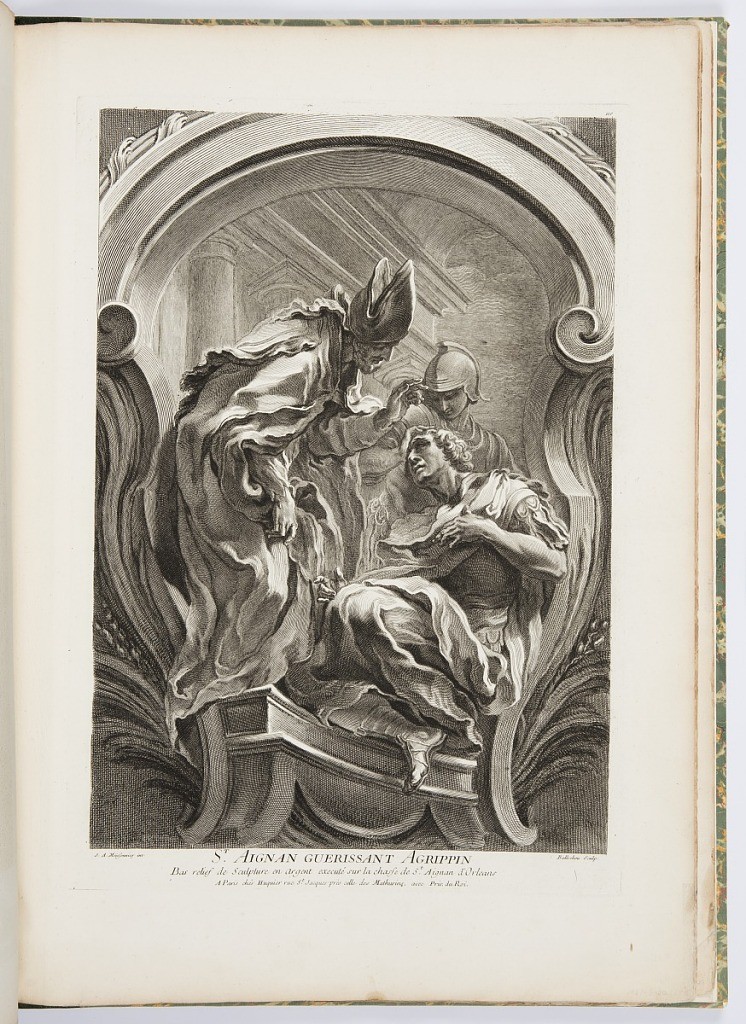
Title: St. Aignan Guerissant Agrippin (St. Aignan Healing Agrippa), plate 110, in Oeuvres de Juste-Aurèle Meissonnier (Works by Juste-Aurèle Meissonnier)
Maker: Juste-Aurèle Meissonnier, French, b. Italy, 1695–1750
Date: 1748
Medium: Engraving on white laid paper
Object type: Print
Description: In an arched space, man reclined on right, while a second man (St. Aignan) stands over him gesturing at him; behind a soldier wearing a helmet.